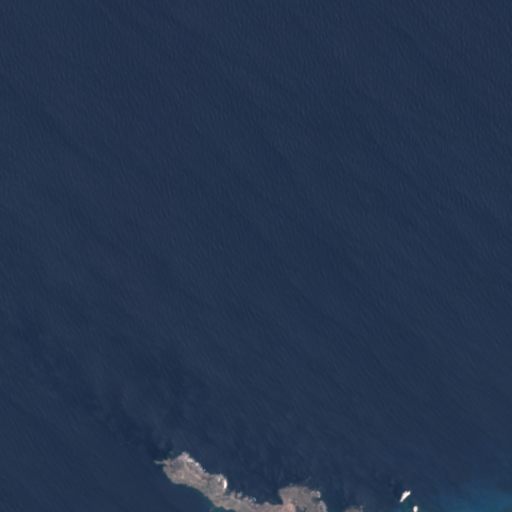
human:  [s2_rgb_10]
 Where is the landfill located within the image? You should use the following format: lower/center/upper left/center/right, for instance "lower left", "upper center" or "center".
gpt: The landfill is located in the lower center of the image.
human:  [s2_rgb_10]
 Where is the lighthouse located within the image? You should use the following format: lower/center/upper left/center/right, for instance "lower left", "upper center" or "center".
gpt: The lighthouse is located in the lower center of the image.
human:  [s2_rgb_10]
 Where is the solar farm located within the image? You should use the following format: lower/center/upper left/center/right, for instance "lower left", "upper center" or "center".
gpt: The solar farm is located in the lower center of the image.
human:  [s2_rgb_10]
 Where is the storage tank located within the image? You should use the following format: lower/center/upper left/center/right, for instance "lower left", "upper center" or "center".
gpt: The storage tank is located in the lower center of the image.
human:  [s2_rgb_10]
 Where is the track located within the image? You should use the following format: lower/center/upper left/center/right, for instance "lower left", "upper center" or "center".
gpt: There is no track in the image.